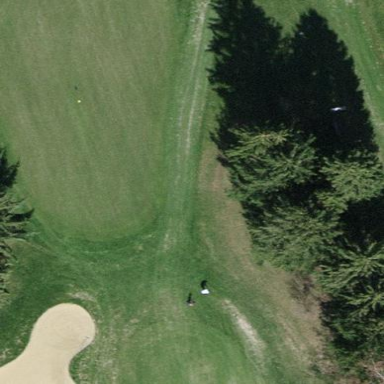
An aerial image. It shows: Green golf area with grass land use.